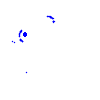
Particle: kaon